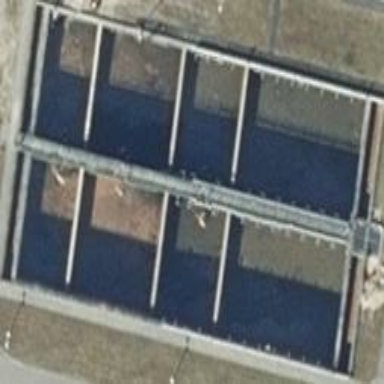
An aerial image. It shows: Body of wastewater.